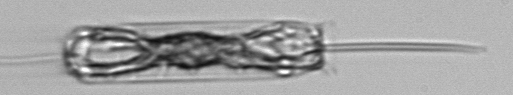
Label: Ditylum_brightwellii